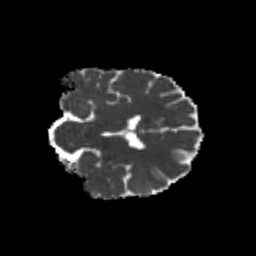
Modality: MD
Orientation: coronal
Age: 24
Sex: female
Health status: healthy
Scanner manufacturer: philips
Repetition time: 7.393 s
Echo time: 0.08599 s